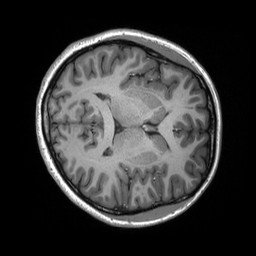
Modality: T1w
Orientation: axial
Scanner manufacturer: siemens
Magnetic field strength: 3 T
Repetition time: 2.3 s
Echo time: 0.00298 s